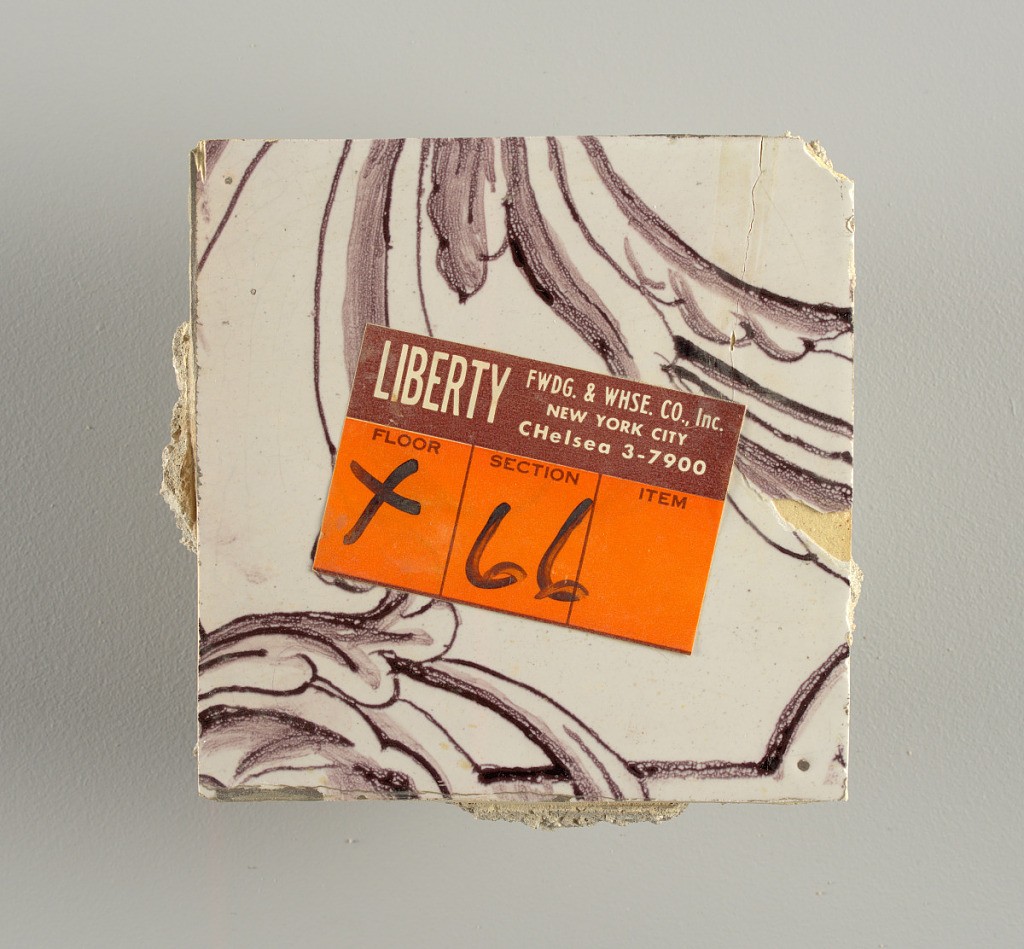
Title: Tile wall facing
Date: ca. 1725
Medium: Tin-glazed earthenware, underglaze
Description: Horizontal rectangle.  Thirty tiles wide and twenty-three tiles high with opening for fireplace eleven tiles wide and ten high.  Foliage arabesques disposed about three vertical axes from which are emphazised by urns at center and right, and at left by the figure of a standing woman carrying an infant on her arm and accompanied by two children.